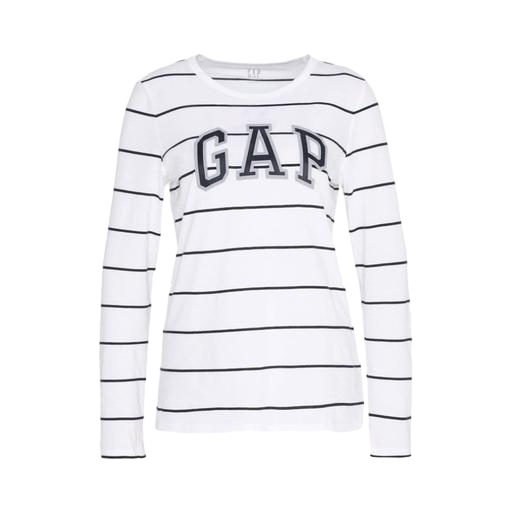
white women's striped l/s tee, white long-sleeved striped top, white long sleeve logo t-shirt, white background